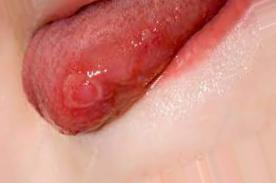
Condition: Mouth Ulcer